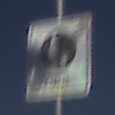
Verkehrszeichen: EndeFussgaengerzone
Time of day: MorningAfternoon
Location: Outdoor (Nature)
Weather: PartlyCloudy
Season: NotSpecified
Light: Natural